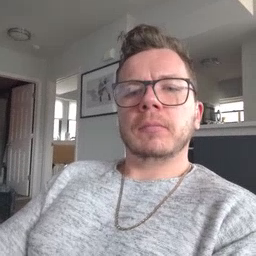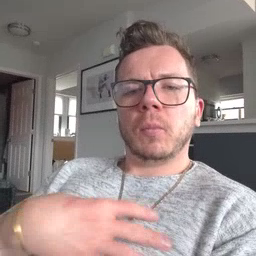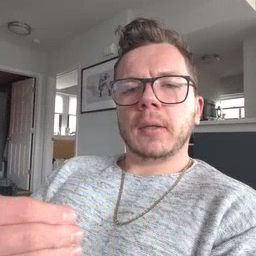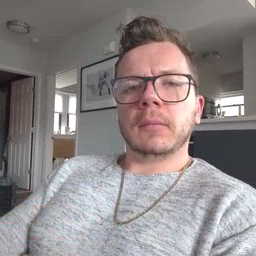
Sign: white